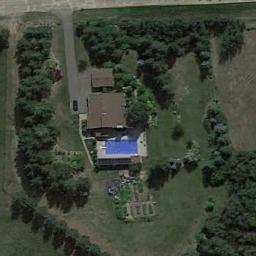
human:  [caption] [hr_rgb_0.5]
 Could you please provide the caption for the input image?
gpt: Many trees are beside the sparse residential .

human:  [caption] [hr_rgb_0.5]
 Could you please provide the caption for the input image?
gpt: There are several houses of various sizes and many green trees in a sparse residential area .

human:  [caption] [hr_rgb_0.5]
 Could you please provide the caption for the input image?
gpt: The room is surrounded by trees .

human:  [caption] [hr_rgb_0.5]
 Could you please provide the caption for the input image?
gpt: The sparse residential is on the grass next to some trees and a road .

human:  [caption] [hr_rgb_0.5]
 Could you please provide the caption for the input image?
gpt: A sparse residential area with many green trees and a brown building .